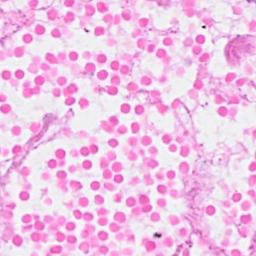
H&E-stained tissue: Breast